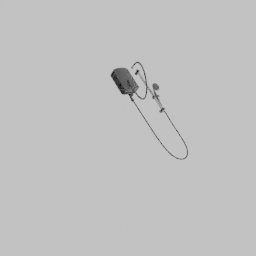
Label: appliances